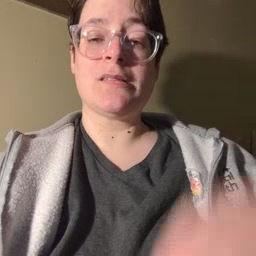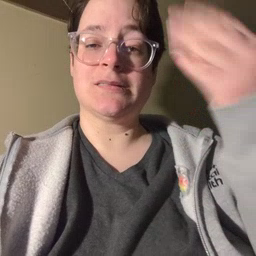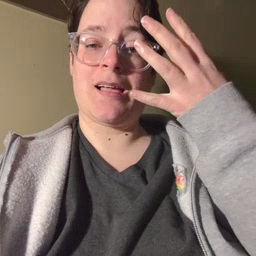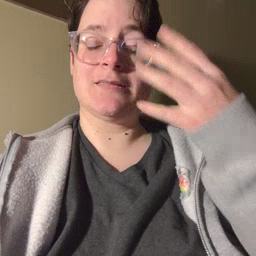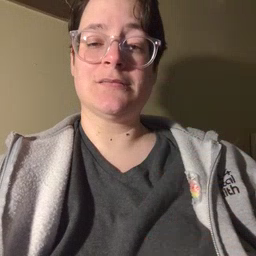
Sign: sun